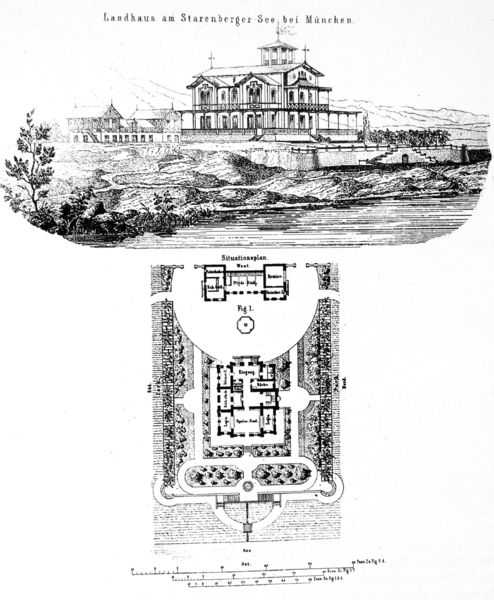
Titel: Villa Knorr, Starnberg-Niederpöcking, Aufriss, Lageplan und Grundriss (Detail)
Künstler: Arnold Zenetti
Standort: Berlin
Institution: Zeitschrift für Bauwesen
Schlagwörter: baum, schatten, wasser, weiß, bäume, fluss, landschaft, menschen, see, ufer, fenster, grau, licht, raum, schwarz, skizze, tür, zeichnung, anlage, dach, gebäude, gras, haus, park, schloss, weg, architektur, häuser, hügel, weite, wind, kirche, pfad, pflanzen, brunnen, turm, garten, aussicht, balkon, schiff, schrift, papier, ansicht, fahne, dächer, giebel, graphik, hecke, hof, vogelperspektive, treppen, stufen, balkone, oben, unten, eingang, eckig, kreuz, rechteck, münchen, palast, draufsicht, form, groß, druck, lithographie, stich, schwarzweiß, räume, entwurf, halbrund, lustschloss, villa, karte, kreuze, landhaus, erhoben, rechteckig, beete, gehöft, etagen, geschosse, plan, pavillon, hasu, gibel, riss, grundriss, bauwerk, massstab, aufriss, bauplan, rondell, zweistöckig, gartenanlage, spitzdach, masstab, hecken, lage, landschaftsarchitektur, wassser, starnberger see, starenberger see, bauanlage, kreute